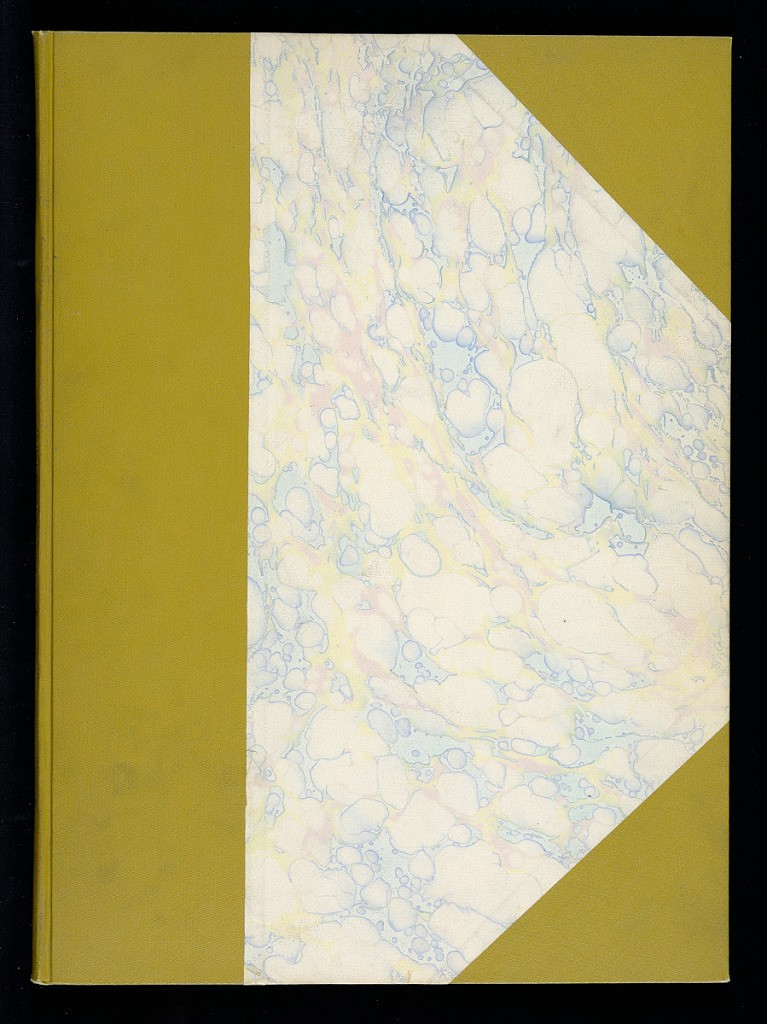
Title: Album of Frame and Cartouche Designs
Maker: Franz Hegi, Swiss, 1774 – 1850
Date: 18th–early 19th century
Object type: Album of frames
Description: Album of Frame and Cartouche Designs by various artists including Franz Hegi, Pierre Ranson, and Jean-Pierre-Louis-Laurent Houel.